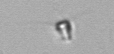
Label: Calciopappus